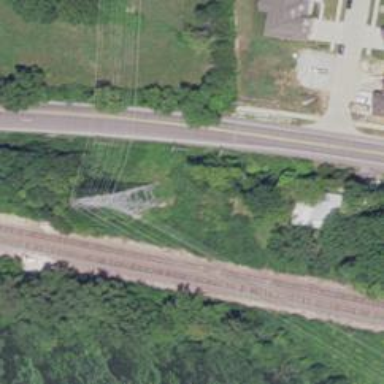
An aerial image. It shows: Lattice structure tower used for power transmission.